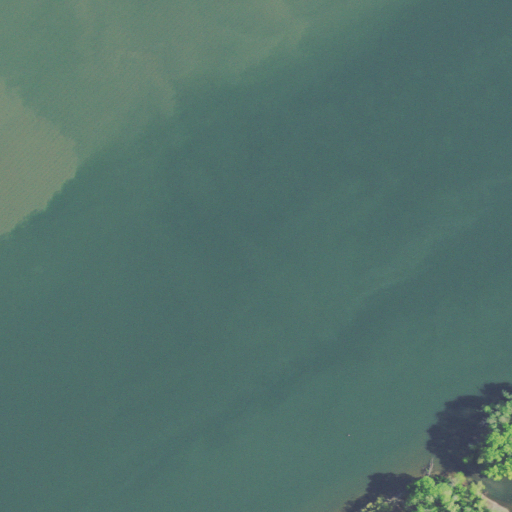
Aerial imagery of bar in Tennessee named Hiwassee Shoals containing open water, woody wetlands, herbaceous wetlands, and deciduous forest